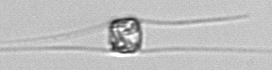
Label: Chaetoceros_danicus